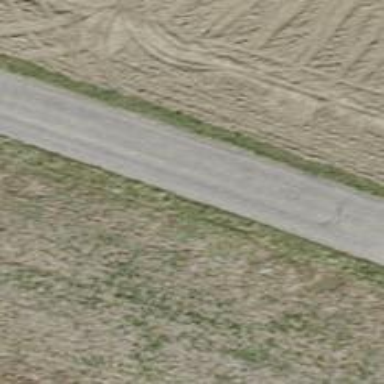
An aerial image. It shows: Unclassified road.